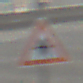
Verkehrszeichen: Vorfahrt
Umgebung: Outdoor, Urban
Tageszeit: SunriseSunset
Wetter: Clear
Licht: Natural
Jahreszeit: NotSpecified
Kontrast: MediumContrast